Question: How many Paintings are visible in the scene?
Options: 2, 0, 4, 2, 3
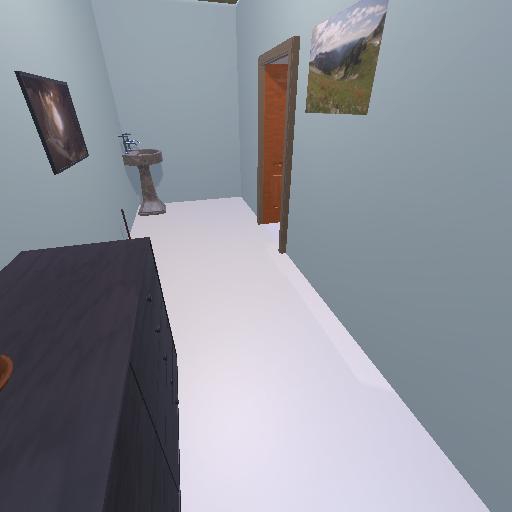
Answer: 2